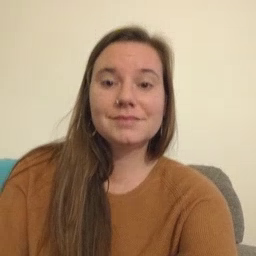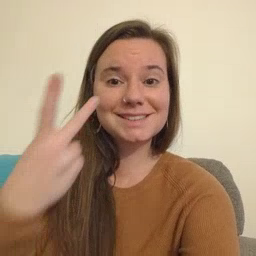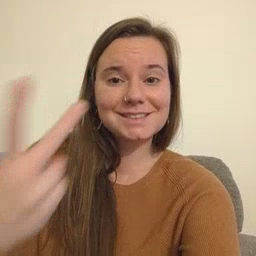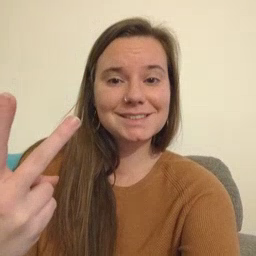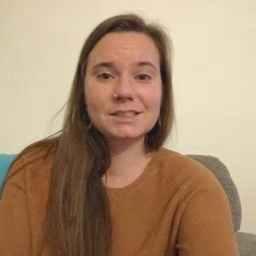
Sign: see